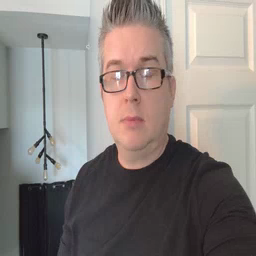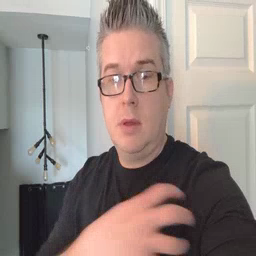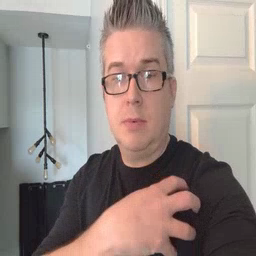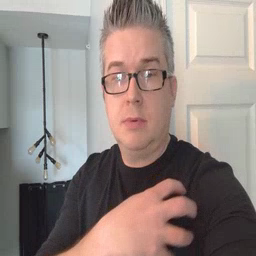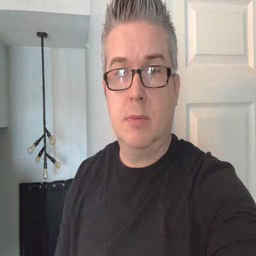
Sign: police